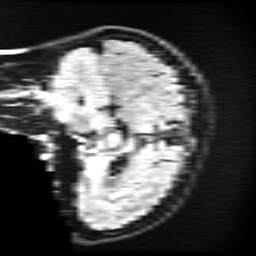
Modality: FLAIR
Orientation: sagittal
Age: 22
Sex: female
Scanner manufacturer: ge
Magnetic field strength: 3 T
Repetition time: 11 s
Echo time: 0.1497 s